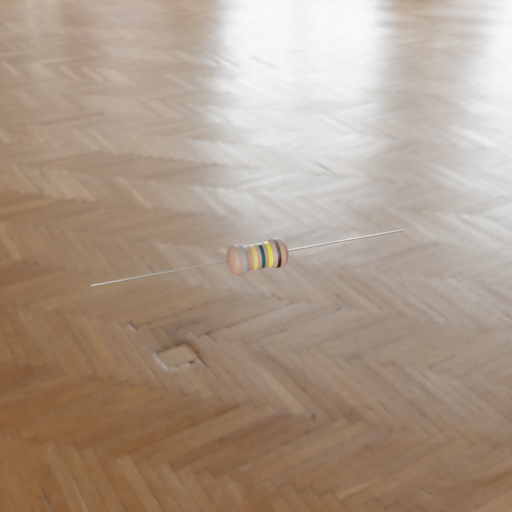
Resistor colour bands (in order): gray, gold, black, yellow, black